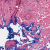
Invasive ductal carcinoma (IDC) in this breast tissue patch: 0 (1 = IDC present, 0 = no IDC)